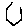
Label: hexagon